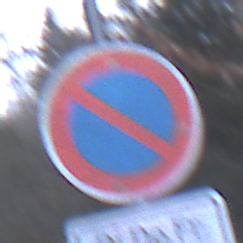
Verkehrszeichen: EingeschraenktesHalteverbot
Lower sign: ZeitangabenMitBeschraenkungAufWochentage3
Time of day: MorningAfternoon
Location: Outdoor (Nature)
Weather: Overcast
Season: Winter
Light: Natural